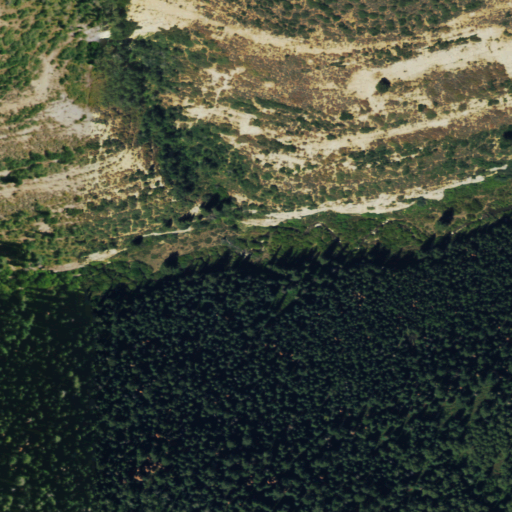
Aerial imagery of valley in Colorado named J V Gulch containing evergreen forest, shrub, and deciduous forest